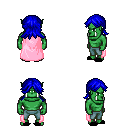
a pixel art fantasy rpg character, male body template, orc, green skin, pink cape, teal pants, blue loose hair, black slippers, four views (front, back, left, right), 2x2 character sprite sheet, small pixel art, hard edges, no anti-aliasing